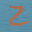
Label: 2